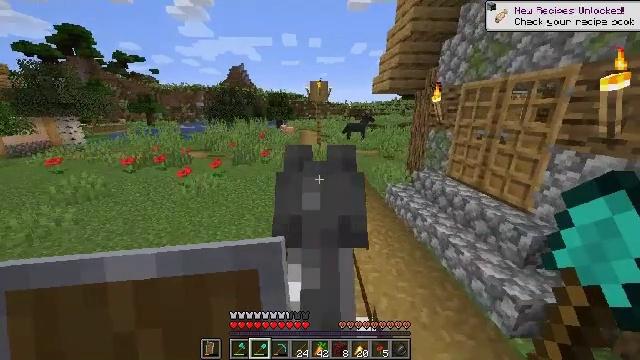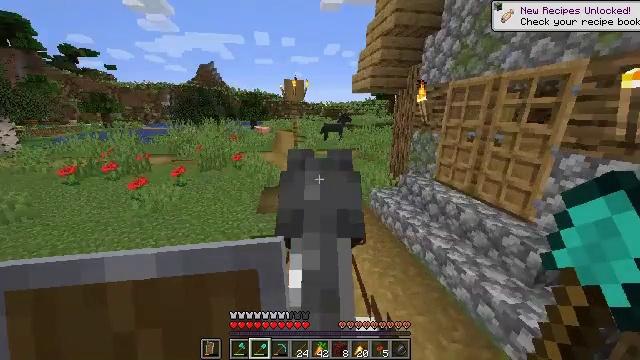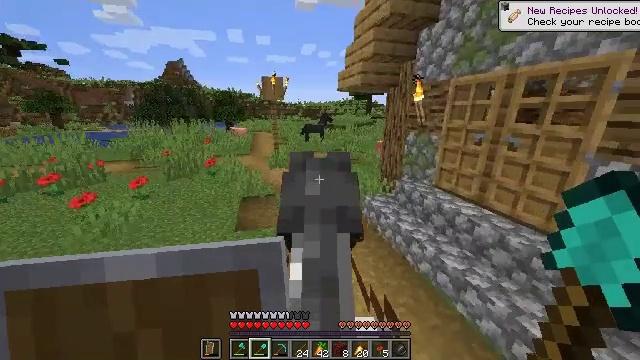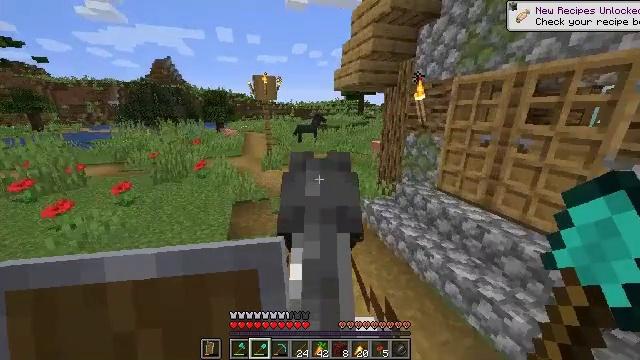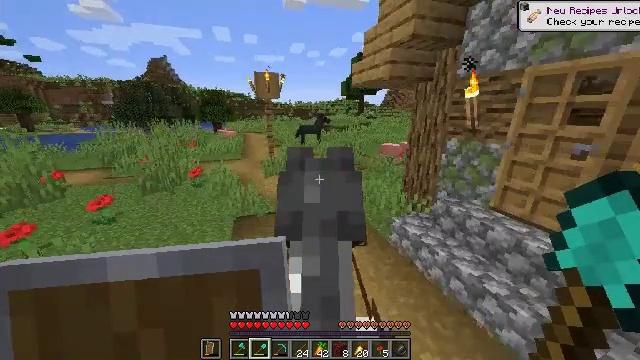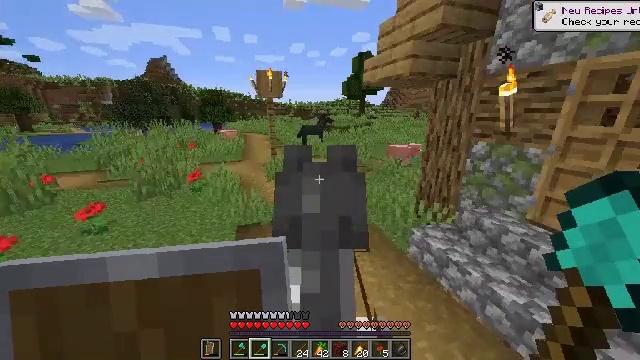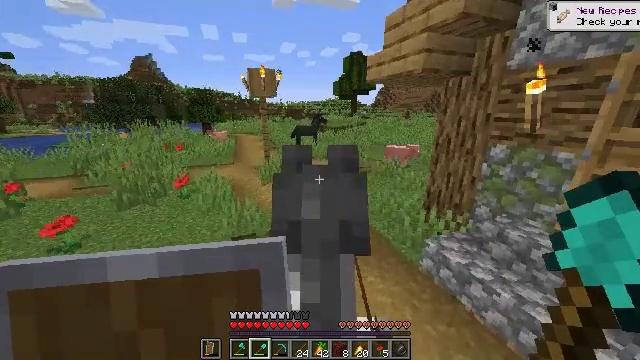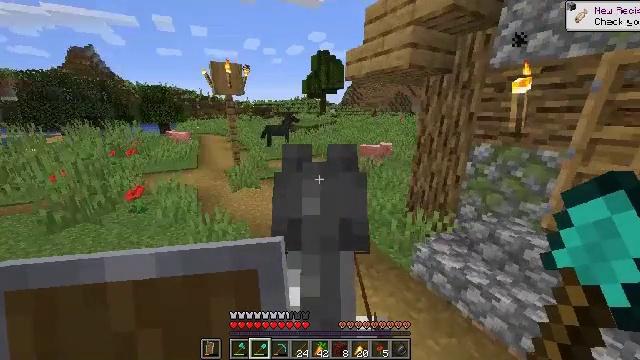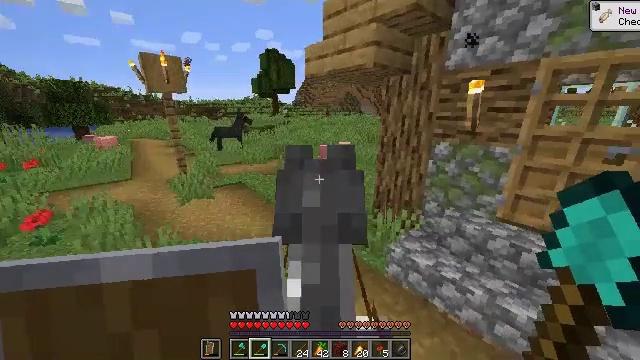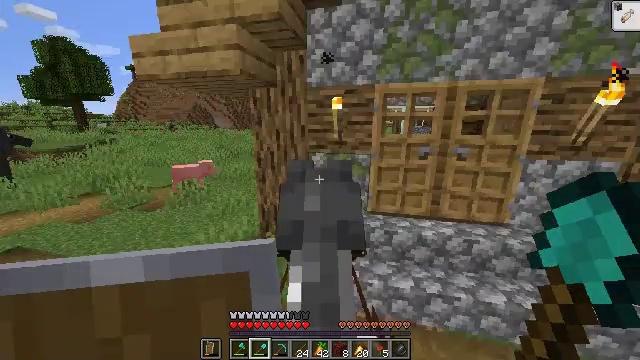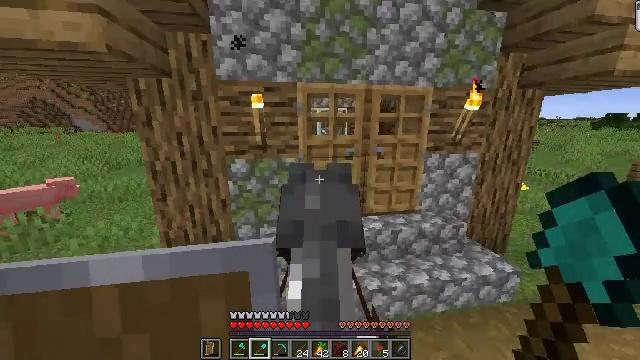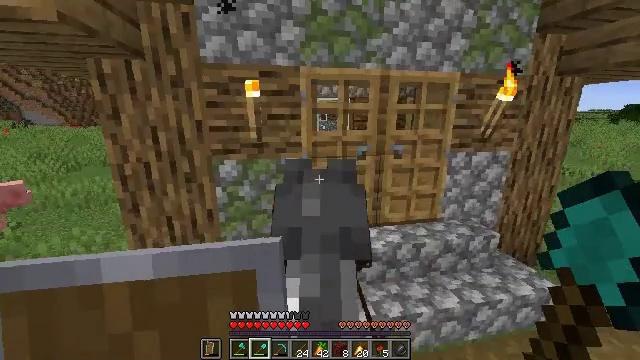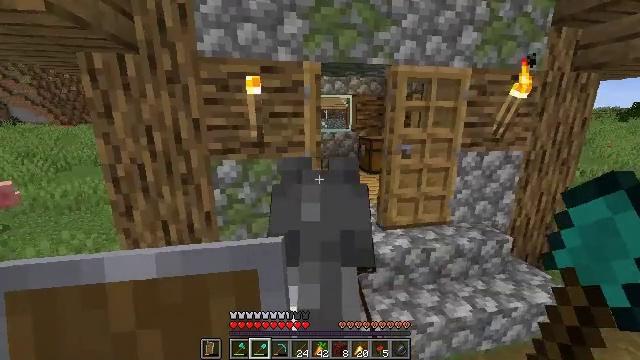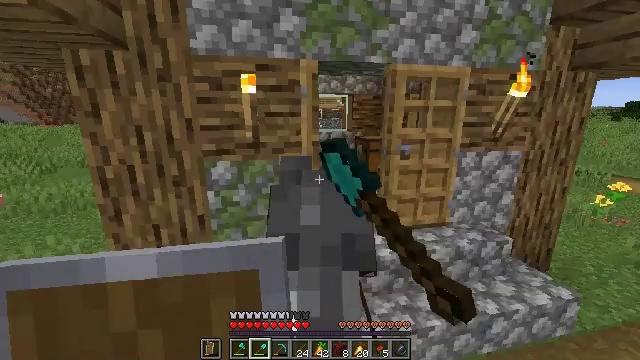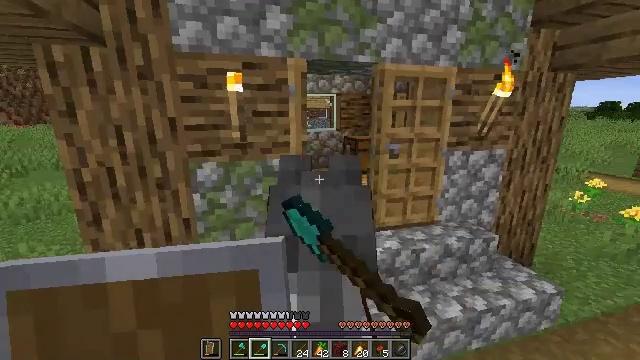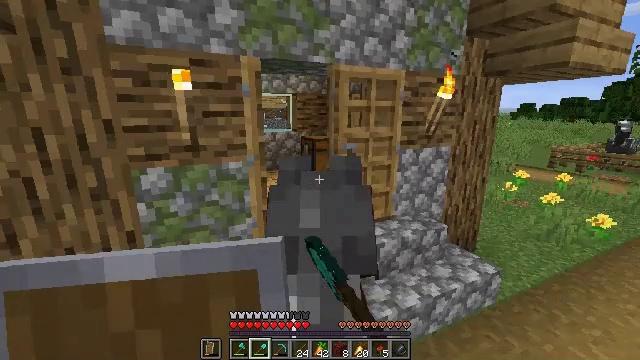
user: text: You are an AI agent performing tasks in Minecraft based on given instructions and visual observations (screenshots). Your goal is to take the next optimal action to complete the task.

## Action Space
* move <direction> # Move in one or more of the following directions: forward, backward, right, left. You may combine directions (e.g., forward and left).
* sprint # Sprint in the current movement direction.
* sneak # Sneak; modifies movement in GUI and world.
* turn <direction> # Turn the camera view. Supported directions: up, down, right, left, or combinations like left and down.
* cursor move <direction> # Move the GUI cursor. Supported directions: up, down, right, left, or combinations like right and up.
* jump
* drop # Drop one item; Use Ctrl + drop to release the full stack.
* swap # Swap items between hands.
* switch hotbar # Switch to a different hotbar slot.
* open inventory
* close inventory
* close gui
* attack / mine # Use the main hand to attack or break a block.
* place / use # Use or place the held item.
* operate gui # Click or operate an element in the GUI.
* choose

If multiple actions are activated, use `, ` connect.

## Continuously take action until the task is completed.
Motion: motion action
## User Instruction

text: Recover the brewing stand by mining it.
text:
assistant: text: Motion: move forward and move left, sprint, turn right
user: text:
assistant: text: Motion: move forward and move left, sprint, turn right
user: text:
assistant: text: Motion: move forward and move left, sprint
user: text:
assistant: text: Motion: move forward and move left, sprint
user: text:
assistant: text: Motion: move forward and move left, sprint
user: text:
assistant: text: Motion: move forward and move left, sprint, turn right
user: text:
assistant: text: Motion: move forward and move left, sprint, turn right
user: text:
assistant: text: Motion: move forward, turn right
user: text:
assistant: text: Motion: turn right and up
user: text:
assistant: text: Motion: turn right
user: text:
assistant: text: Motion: no_op
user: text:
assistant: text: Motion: use / place
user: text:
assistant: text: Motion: turn right, use / place
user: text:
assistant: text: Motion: turn right, use / place
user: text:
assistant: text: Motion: turn right
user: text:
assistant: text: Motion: no_op
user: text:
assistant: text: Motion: no_op
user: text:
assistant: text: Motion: no_op
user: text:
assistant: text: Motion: no_op
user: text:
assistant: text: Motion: use / place
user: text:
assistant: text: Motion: use / place
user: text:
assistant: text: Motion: use / place
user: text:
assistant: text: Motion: move forward
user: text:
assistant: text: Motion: move forward, turn left and down
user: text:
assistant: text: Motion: move forward and move right, turn left
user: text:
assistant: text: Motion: move forward and move right, turn left
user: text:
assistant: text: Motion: move forward, turn left and down
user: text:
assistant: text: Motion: move forward
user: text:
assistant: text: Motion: move forward
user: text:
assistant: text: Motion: move forward, turn down